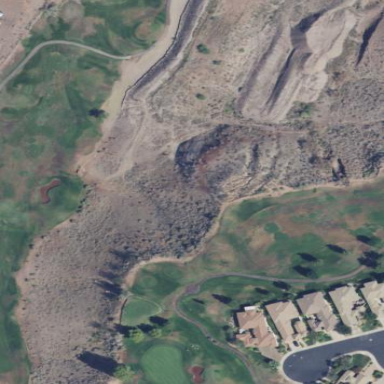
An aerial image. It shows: Area of rough grass used for golf.